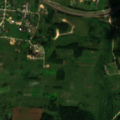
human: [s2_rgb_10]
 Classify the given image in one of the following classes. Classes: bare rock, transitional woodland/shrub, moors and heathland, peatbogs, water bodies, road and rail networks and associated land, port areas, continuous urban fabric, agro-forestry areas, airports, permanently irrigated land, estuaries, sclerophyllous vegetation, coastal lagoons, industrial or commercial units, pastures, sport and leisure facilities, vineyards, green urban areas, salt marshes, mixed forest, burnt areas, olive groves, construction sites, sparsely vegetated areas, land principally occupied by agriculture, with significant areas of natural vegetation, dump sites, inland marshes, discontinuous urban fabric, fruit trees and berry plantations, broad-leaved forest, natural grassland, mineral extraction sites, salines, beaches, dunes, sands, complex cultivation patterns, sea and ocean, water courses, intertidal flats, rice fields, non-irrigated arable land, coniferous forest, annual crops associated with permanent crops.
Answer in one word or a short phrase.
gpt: discontinuous urban fabric, non-irrigated arable land, pastures, complex cultivation patterns, broad-leaved forest, mixed forest